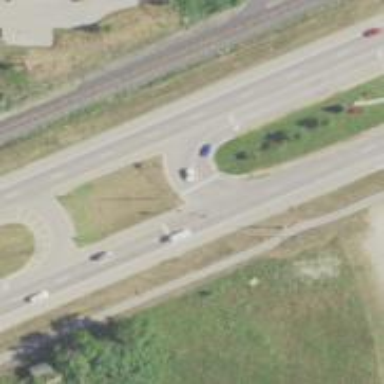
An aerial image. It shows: Asphalt road with primary link designation.